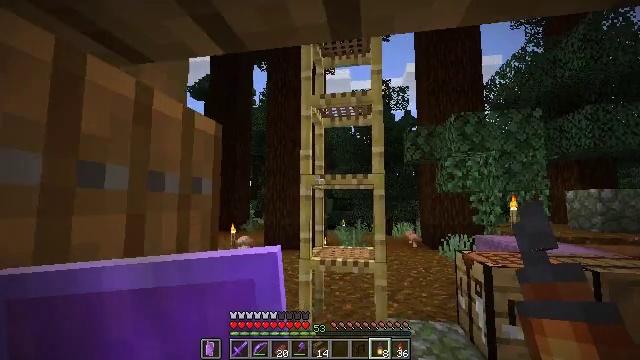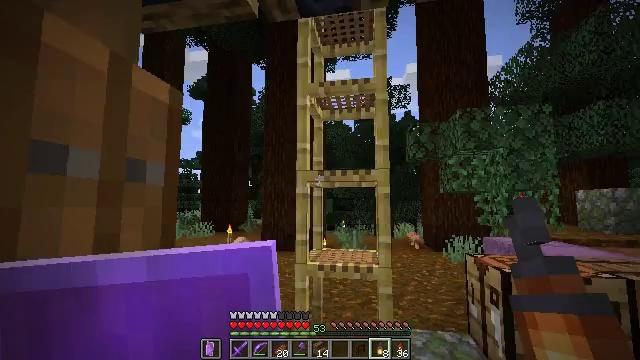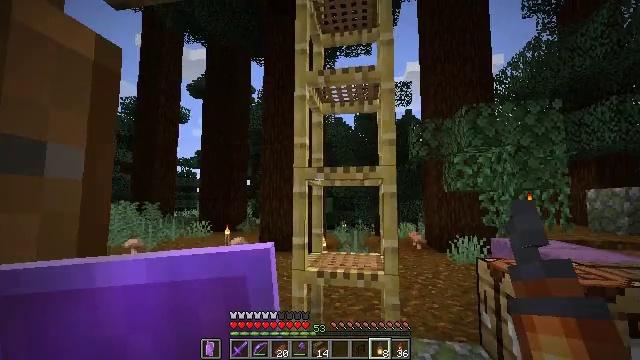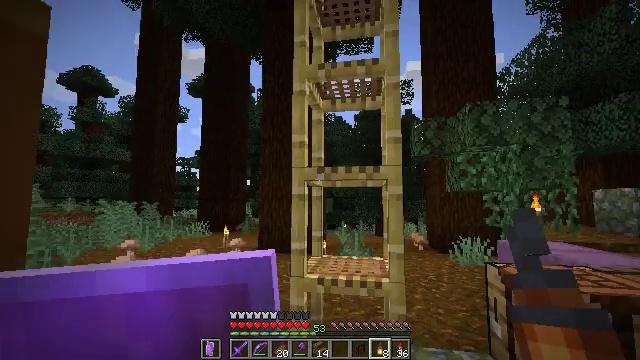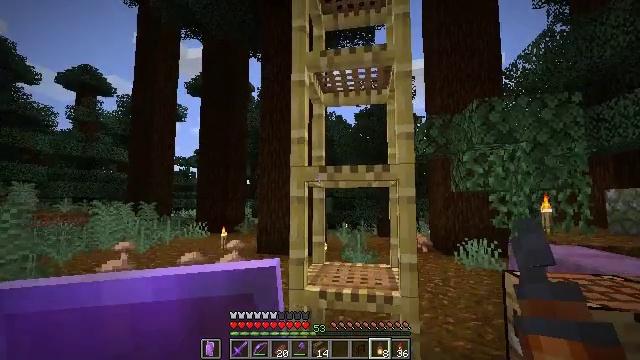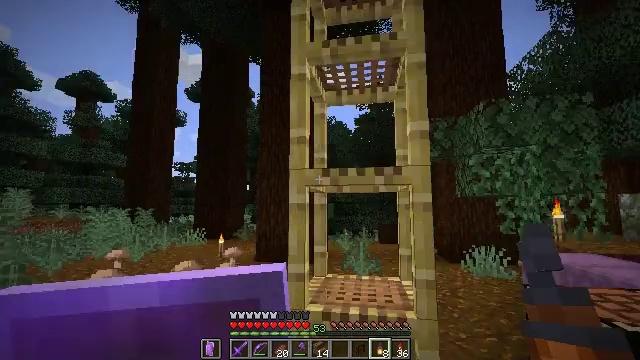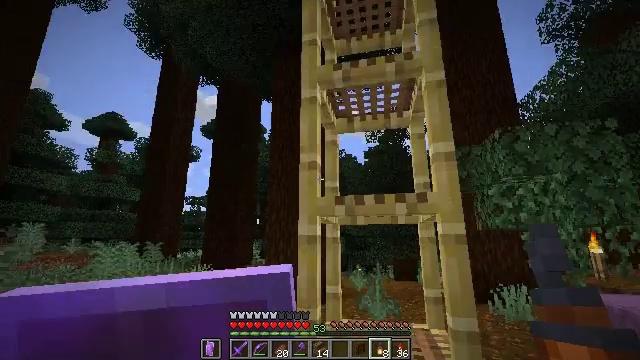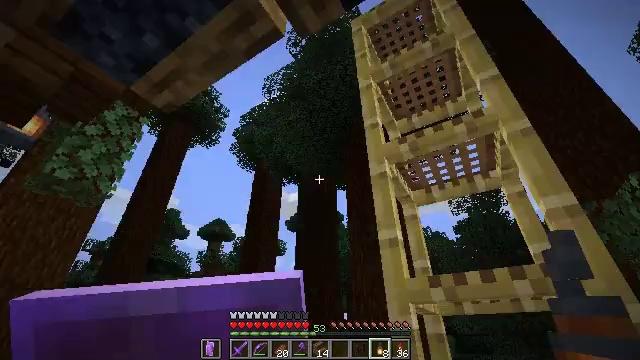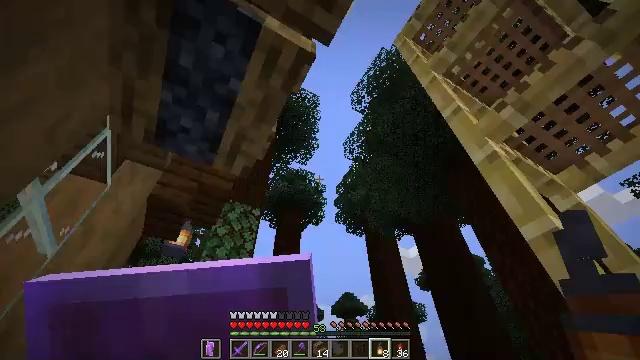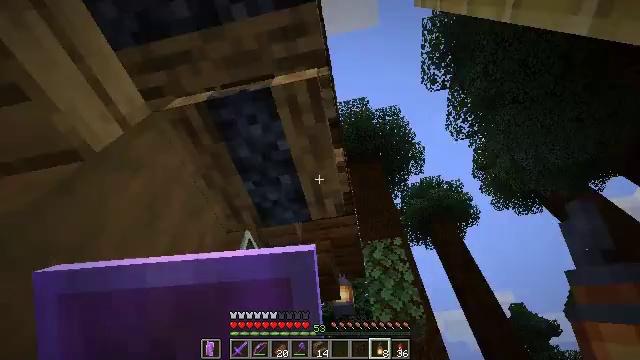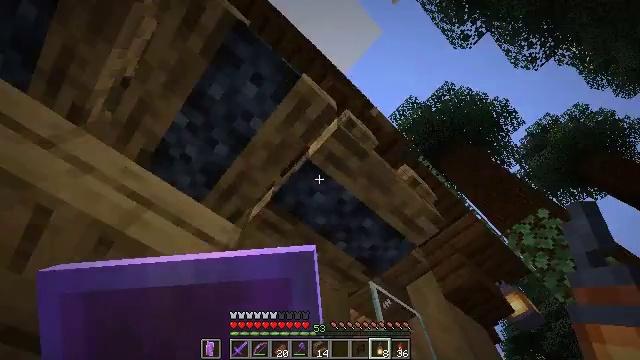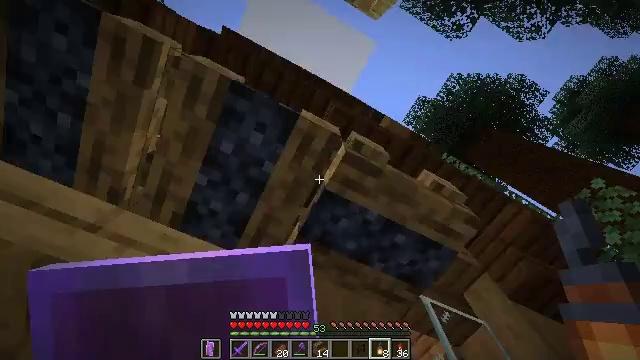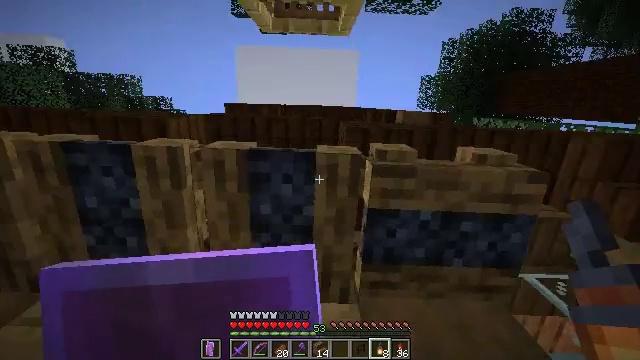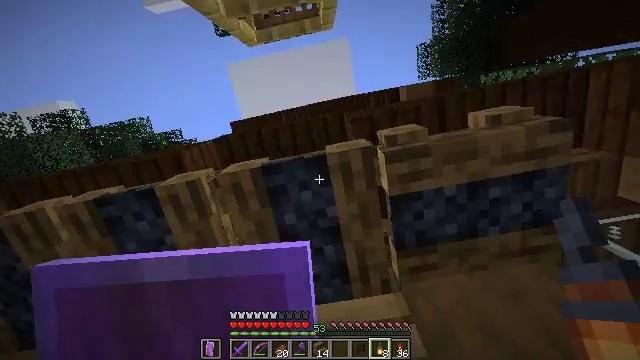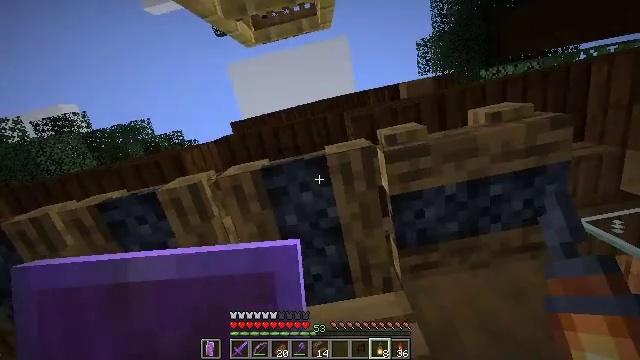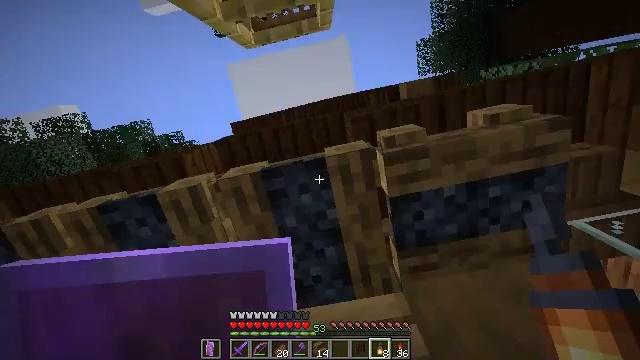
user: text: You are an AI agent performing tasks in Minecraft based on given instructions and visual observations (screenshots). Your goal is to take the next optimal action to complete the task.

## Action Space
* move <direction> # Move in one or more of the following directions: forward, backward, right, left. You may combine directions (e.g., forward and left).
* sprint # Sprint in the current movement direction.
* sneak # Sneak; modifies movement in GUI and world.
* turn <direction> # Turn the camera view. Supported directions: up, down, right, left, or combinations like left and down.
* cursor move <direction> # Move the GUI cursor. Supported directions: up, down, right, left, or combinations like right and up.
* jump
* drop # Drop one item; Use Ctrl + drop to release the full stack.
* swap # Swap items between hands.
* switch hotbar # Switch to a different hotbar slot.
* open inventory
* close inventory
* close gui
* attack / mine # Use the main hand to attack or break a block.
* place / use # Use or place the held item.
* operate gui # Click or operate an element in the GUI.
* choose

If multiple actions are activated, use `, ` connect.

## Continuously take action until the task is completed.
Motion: motion action
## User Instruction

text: Mine the campfire to collect it.
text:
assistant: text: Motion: move forward
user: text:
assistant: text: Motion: move forward
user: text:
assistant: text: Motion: move forward
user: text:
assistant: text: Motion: move forward
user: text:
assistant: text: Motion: move forward, turn up
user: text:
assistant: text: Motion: move forward, turn left and up
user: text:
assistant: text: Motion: move forward, turn left and up
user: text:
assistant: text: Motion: move forward and move right, turn left and up
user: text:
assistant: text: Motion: move right, turn left and up
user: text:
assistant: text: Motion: turn left and up
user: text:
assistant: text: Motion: turn left and up
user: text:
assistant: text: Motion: turn left and up
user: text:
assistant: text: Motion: turn left
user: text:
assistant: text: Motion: turn left
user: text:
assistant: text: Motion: no_op
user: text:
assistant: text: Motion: no_op
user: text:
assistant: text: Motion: turn left
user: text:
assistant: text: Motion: no_op
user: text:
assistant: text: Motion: no_op
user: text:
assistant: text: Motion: no_op
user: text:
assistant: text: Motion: turn down
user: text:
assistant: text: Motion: move left, turn right and down
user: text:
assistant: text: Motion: move left
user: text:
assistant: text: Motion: move left
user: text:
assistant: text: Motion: move left
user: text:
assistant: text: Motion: no_op
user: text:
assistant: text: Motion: no_op
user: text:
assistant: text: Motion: no_op
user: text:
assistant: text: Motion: no_op
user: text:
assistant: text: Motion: no_op